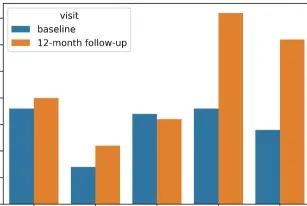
GDS behavior improvements due to EA intervention. DQ improvements. The horizontal axis represents behaviors, and the vertical axis indicates assessment scores. The blue bar displays the baseline assessment before EA, and the yellow bar is the 12-month follow-up assessment after EA. GDS, Gesell Developmental Scales; DA, developmental age; DQ, developmental quotient.
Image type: chart (chart)